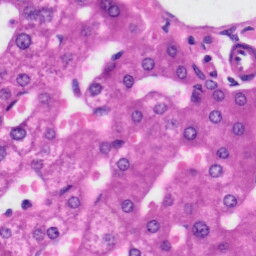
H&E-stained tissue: Liver